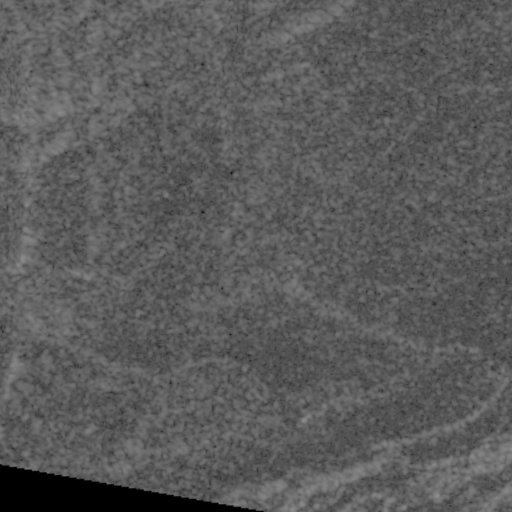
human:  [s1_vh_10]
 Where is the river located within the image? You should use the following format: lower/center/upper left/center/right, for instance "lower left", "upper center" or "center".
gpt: The river is located in the upper of the image.
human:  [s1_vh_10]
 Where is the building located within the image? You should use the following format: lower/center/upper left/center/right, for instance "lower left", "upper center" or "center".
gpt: The building is located in the lower right of the image.
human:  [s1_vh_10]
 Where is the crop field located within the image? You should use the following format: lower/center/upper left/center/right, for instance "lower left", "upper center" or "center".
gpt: There is no crop field in the image.

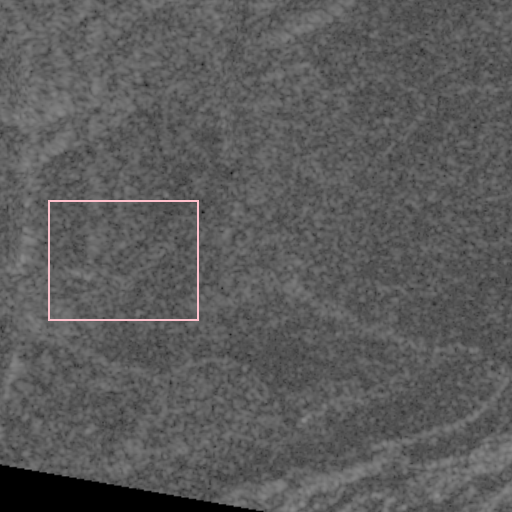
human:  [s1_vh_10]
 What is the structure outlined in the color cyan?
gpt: There is no cyan outline.
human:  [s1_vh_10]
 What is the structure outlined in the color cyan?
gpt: There is no structure outlined in cyan.